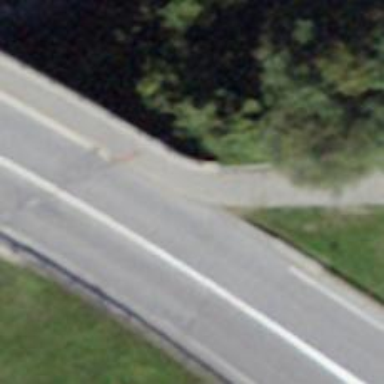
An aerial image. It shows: Raised kerb.